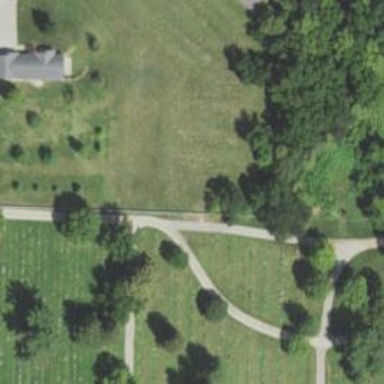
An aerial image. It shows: Driveway leading to service road.